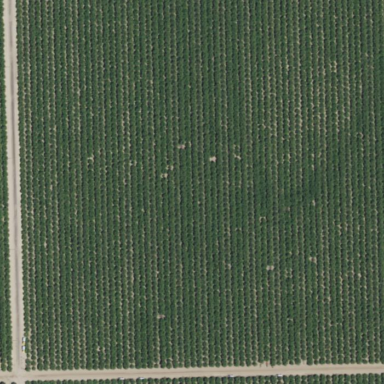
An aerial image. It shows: Orchard filled with almond trees.